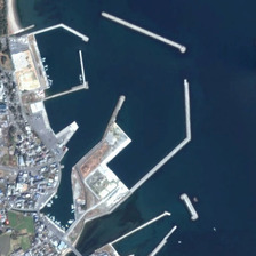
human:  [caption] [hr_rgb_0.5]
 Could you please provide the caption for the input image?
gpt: port parked next to a variety of cars .

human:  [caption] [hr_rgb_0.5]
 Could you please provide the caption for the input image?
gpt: ports along with a small piece of grass .

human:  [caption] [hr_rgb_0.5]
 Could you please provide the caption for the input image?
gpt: On the edge of many buildings.

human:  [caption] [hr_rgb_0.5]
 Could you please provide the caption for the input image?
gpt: there is a dark blue lake .

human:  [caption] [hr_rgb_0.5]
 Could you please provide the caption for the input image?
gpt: on the edge of many buildings.